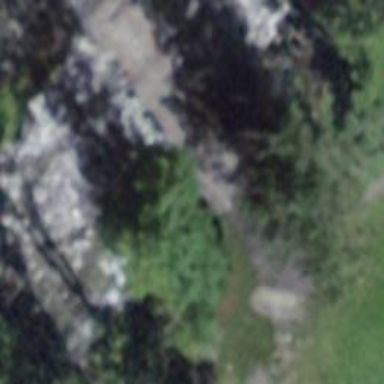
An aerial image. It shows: Path leading to bridge.